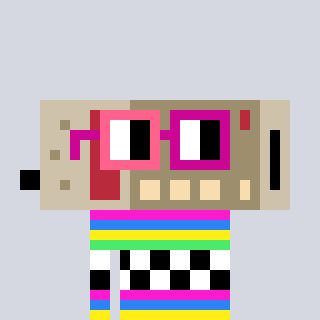
a pixel art character with square pink and red glasses, a cordless phone-shaped head and a blue-colored body on a cool background